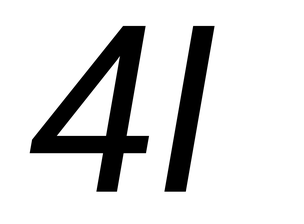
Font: Roboto-Italic_Italic